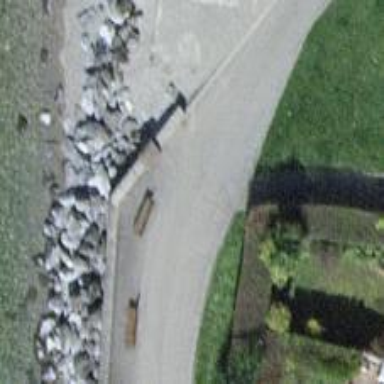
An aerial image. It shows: Brown bench in the vicinity.